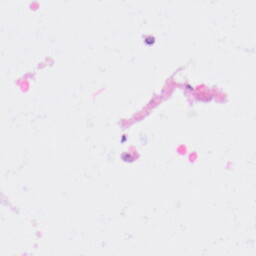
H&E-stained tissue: Kidney